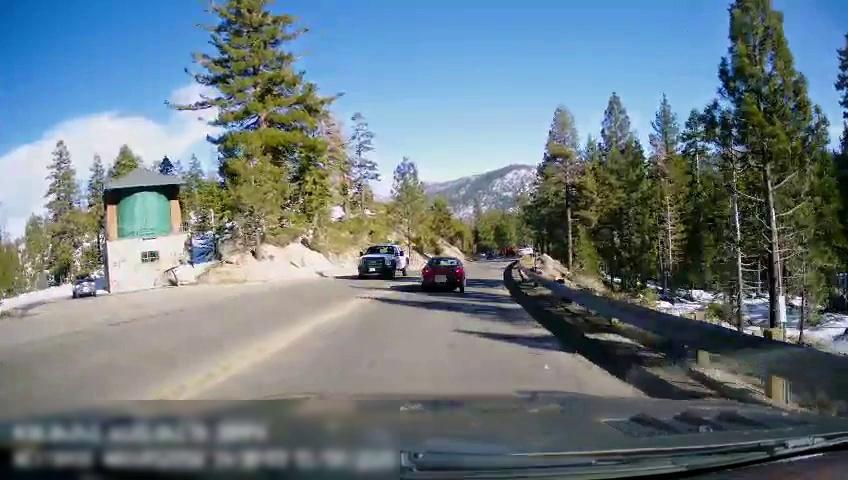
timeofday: Day
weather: Sunny
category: Drivable Space
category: Vehicles | Car
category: Vehicles | Car
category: Vehicles | Truck
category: Vehicles | SUV
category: Lanes | Opposite Lane
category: Lanes | Current Lane